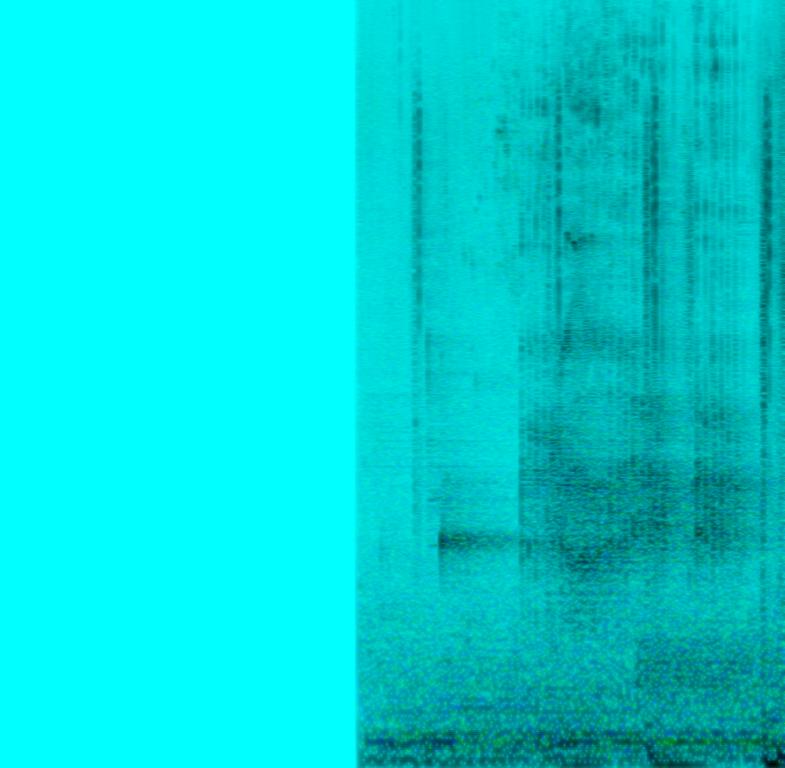
This audio clip features the sound of water dropping. This is followed by the sound of a wild creature. The sound is creaking. Toward the end, the sound of a rat squealing is heard. This sound is from a video game.